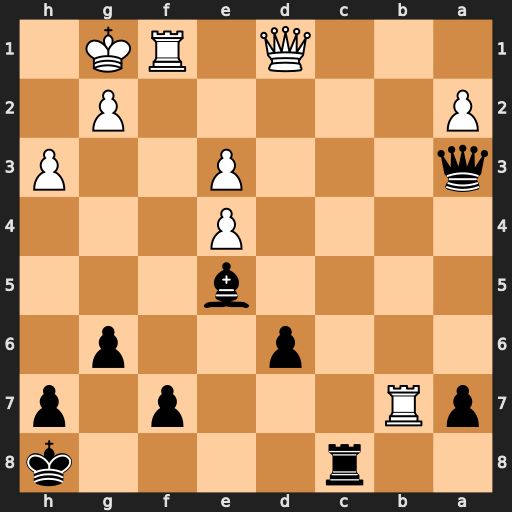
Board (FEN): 2r4k/pR3p1p/3p2p1/4b3/4P3/q3P2P/P5P1/3Q1RK1
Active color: b
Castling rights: -
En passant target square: -
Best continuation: Qxe3+ Kh1 Qg3